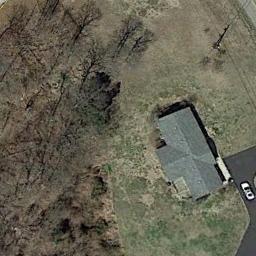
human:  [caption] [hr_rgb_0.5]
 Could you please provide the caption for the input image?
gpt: There are circular swimming pools beside this house .

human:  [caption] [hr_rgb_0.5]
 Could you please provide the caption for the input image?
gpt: There is a car on the road next to the sparse residential .

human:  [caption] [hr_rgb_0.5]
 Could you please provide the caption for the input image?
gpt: The sparse residential is on the grass next to some trees and bare land .

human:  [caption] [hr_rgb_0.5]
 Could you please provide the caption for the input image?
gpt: In a sparse residential area there are two houses, One large and one small, And many withered trees surrounded by open spaces .

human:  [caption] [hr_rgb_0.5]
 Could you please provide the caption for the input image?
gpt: A sparse residential area with some brown trees and a building .